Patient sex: M
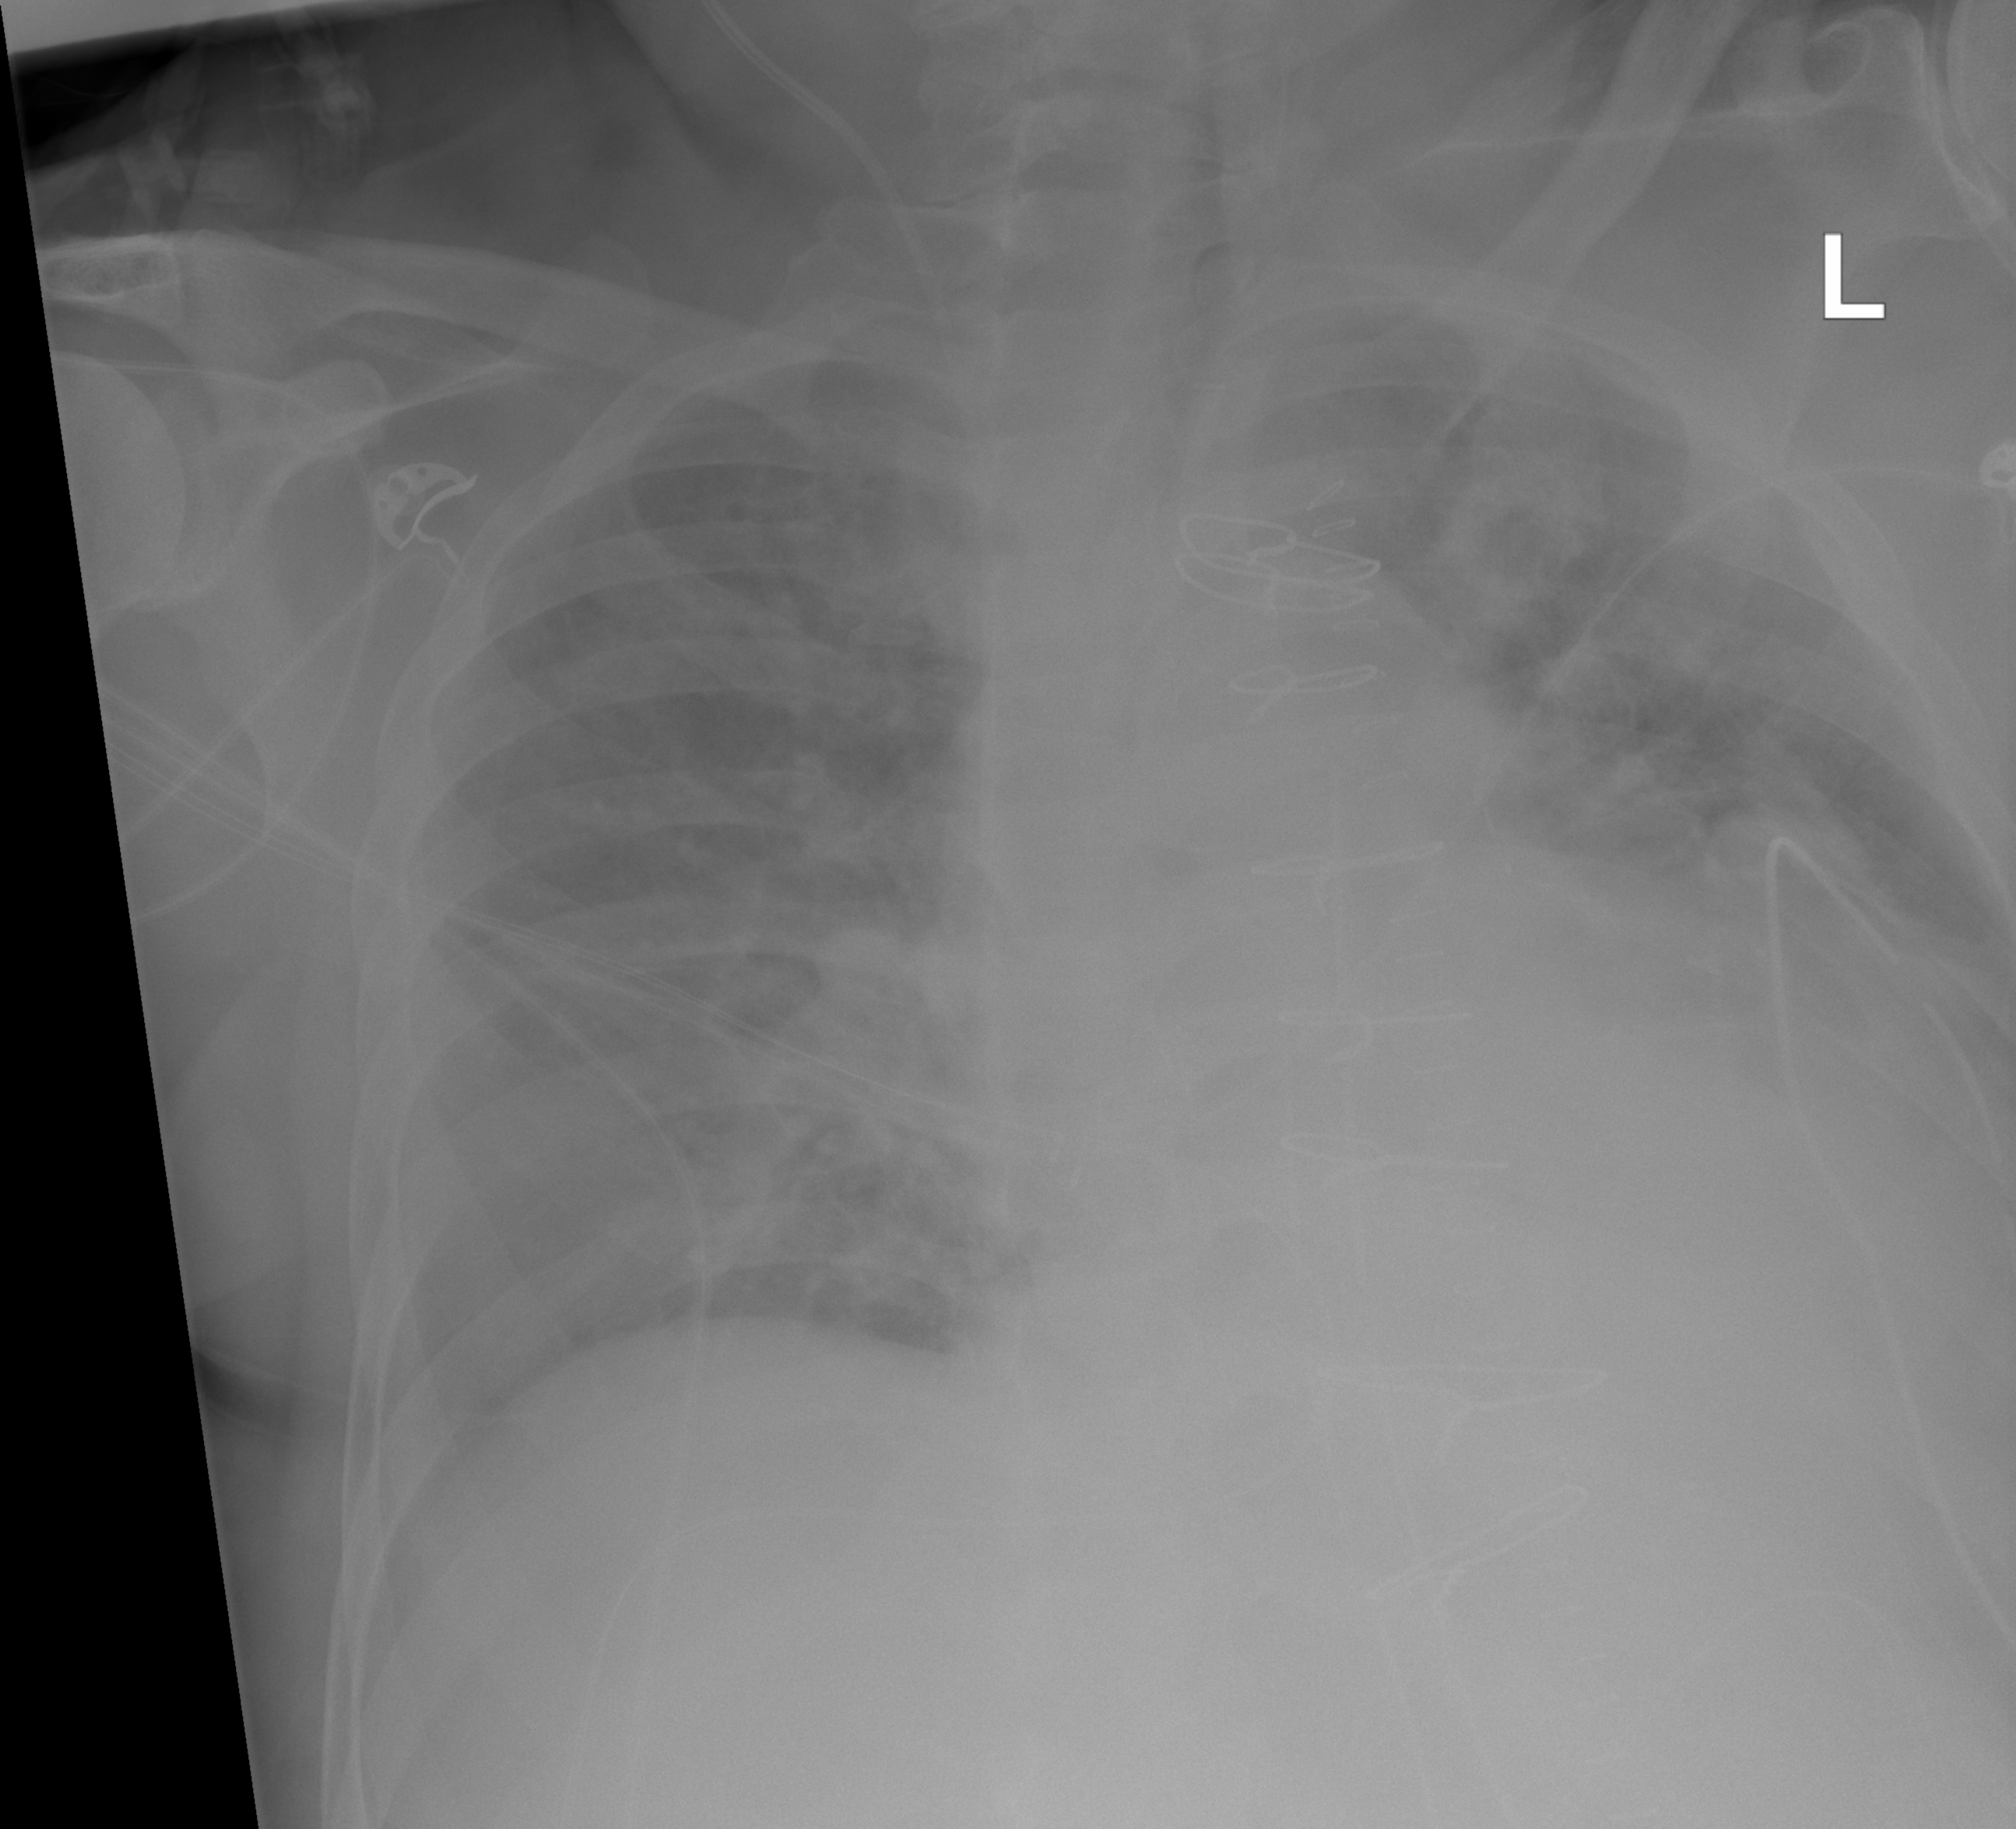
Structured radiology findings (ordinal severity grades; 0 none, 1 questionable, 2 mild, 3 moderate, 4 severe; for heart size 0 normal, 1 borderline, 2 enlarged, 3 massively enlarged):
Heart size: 2
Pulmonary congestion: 2
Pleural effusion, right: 0
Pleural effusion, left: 2
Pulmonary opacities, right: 0
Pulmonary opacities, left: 0
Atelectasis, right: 0
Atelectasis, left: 2